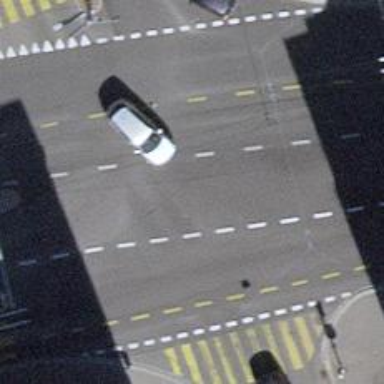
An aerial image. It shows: Road with traffic signals.